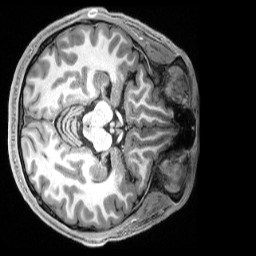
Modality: T1w
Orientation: axial
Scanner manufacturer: siemens
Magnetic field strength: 3 T
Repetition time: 2.5 s
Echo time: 0.00231 s